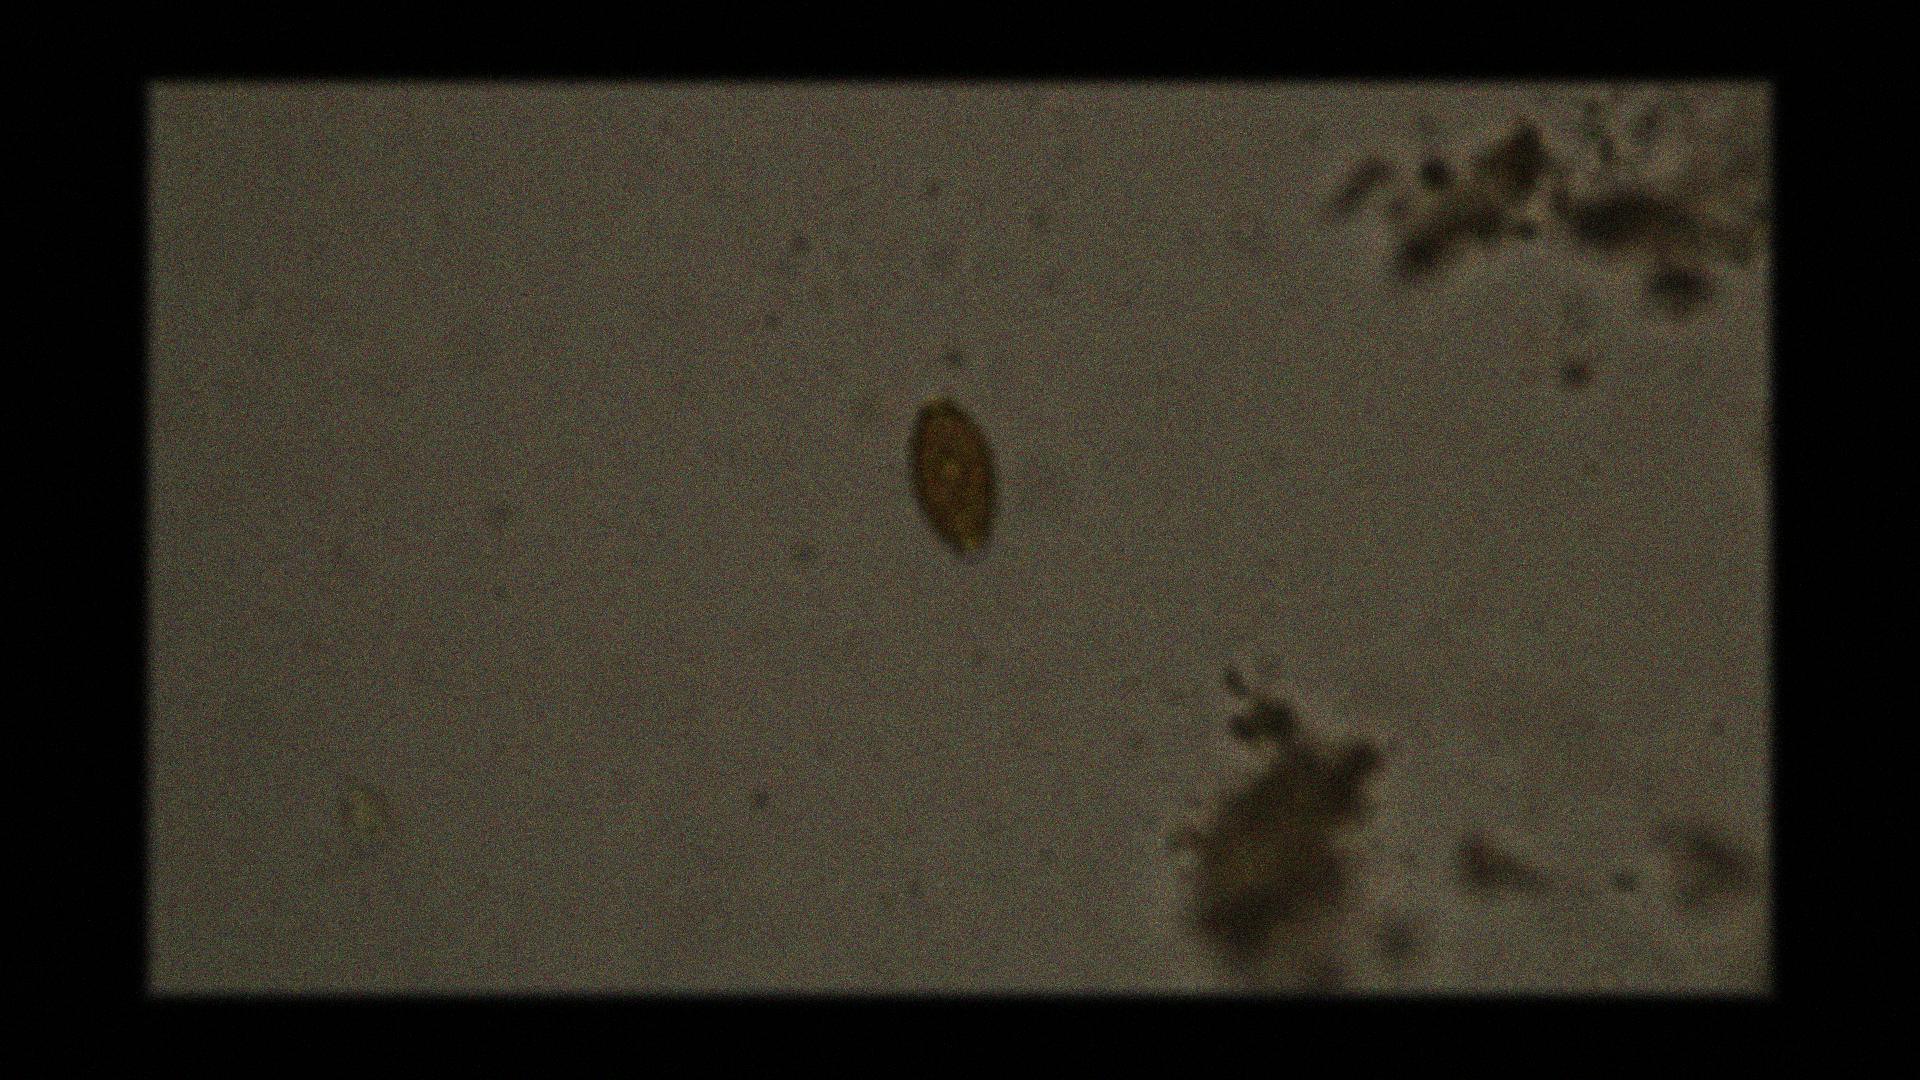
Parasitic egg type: Trichuris trichiura